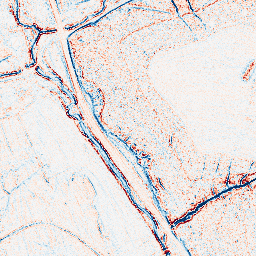
Category: edge_preserving
Decomposition family: bilateral
Decomposition parameters: d: 5
sigma_color: 75
sigma_space: 75
Upsampling method: sinc_hamming
Upsampling parameters: scale: 2
kernel_size: 8
Upsampling scale: 2